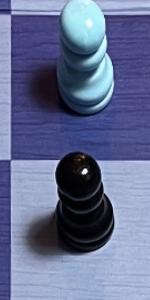
Label: Pawn_Black